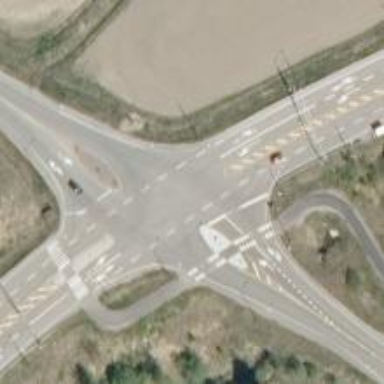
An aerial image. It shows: Uncontrolled road crossing with pedestrian island.